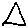
Label: triangle